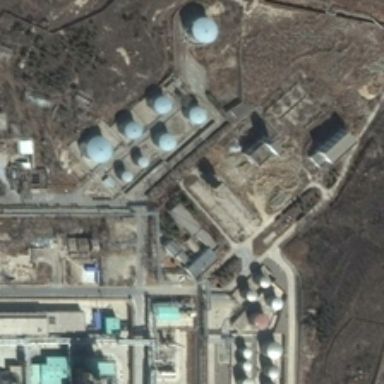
The factory was built on the bare land .